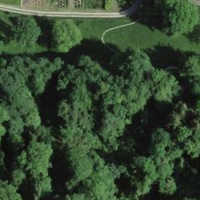
EUNIS habitat code: 44
Species observed at this site:
Campanula trachelium